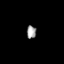
Tissue: lung
Cell type: Endothelial cells
Senescence score: 0.6816
Nuclear area (px): 117
Mean DAPI intensity: 161.222